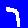
Digit: 7